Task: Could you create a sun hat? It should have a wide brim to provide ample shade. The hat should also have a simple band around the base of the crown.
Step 38:
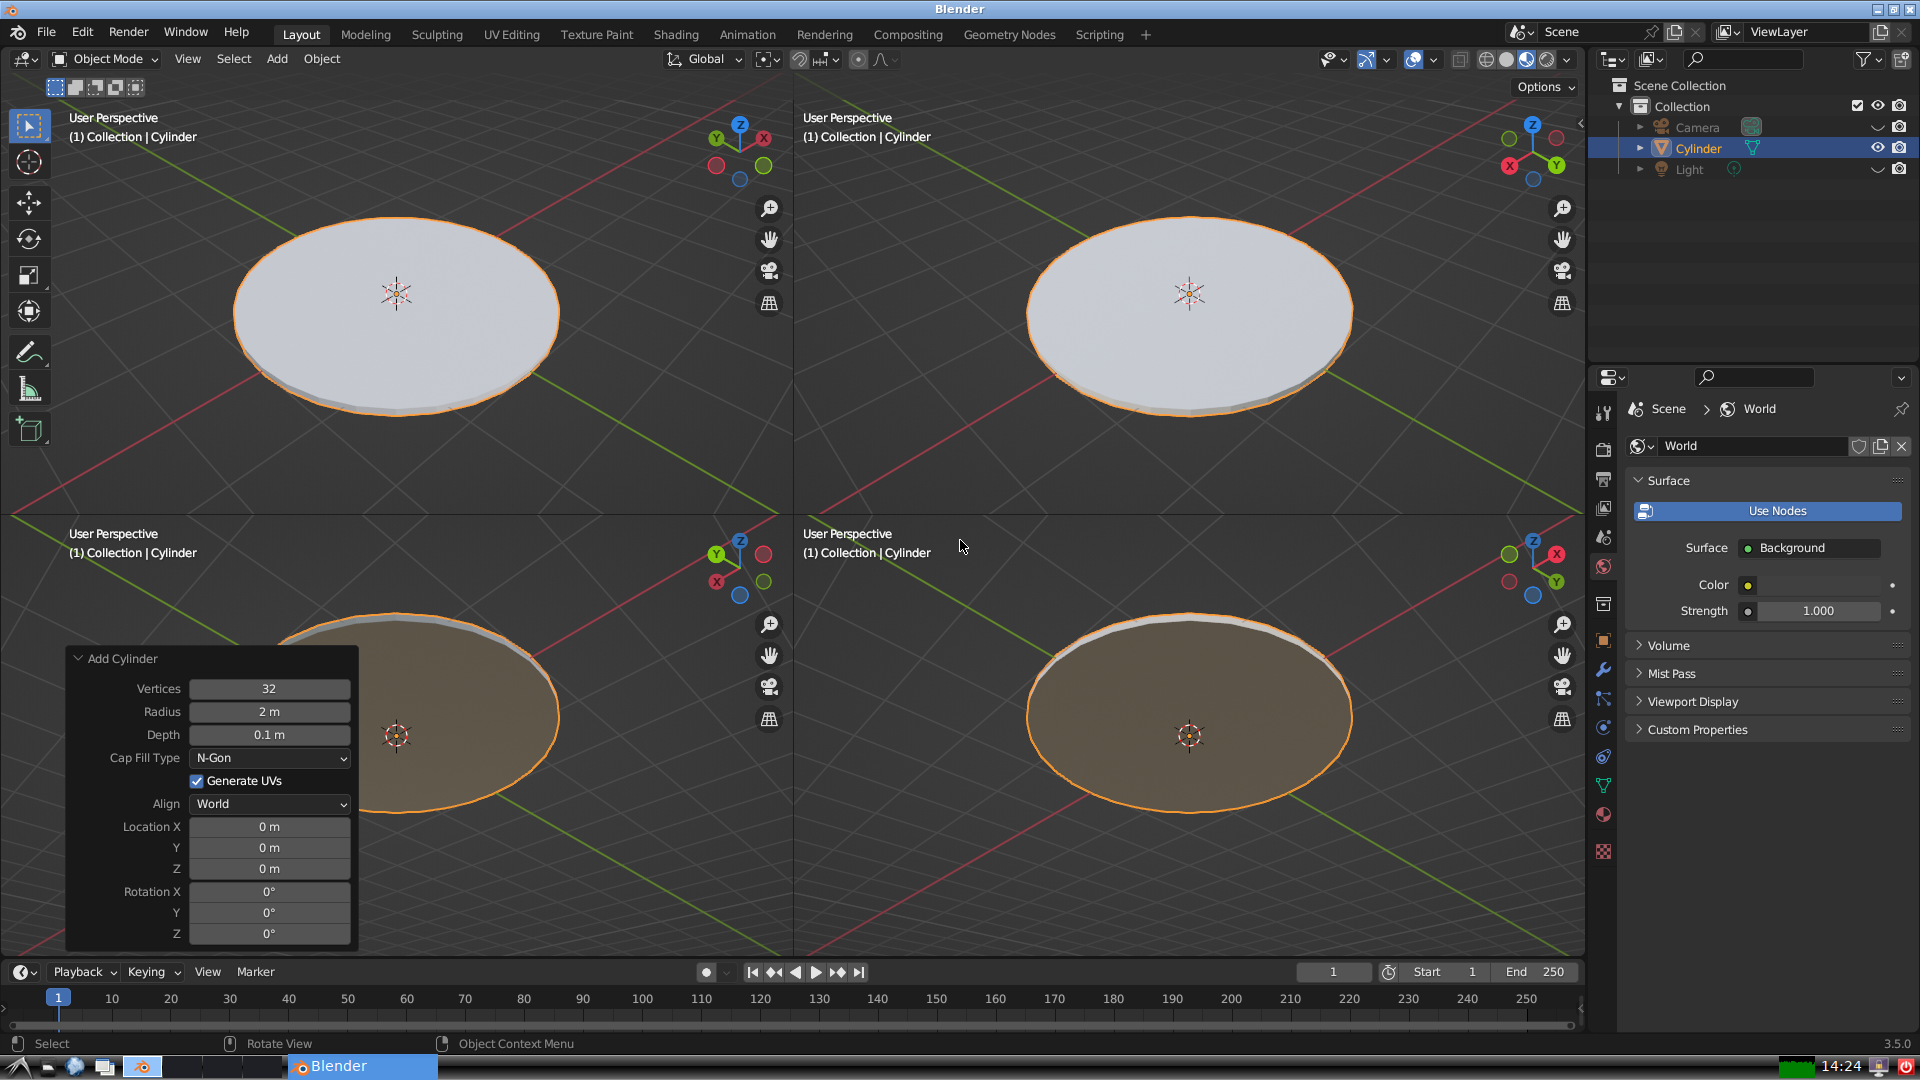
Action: {"mouse_move": [1608, 631]}